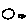
Label: moon